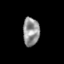
Tissue: skin
Cell type: Epithelial cells
Senescence score: 0.2242
Nuclear area (px): 459
Mean DAPI intensity: 146.362